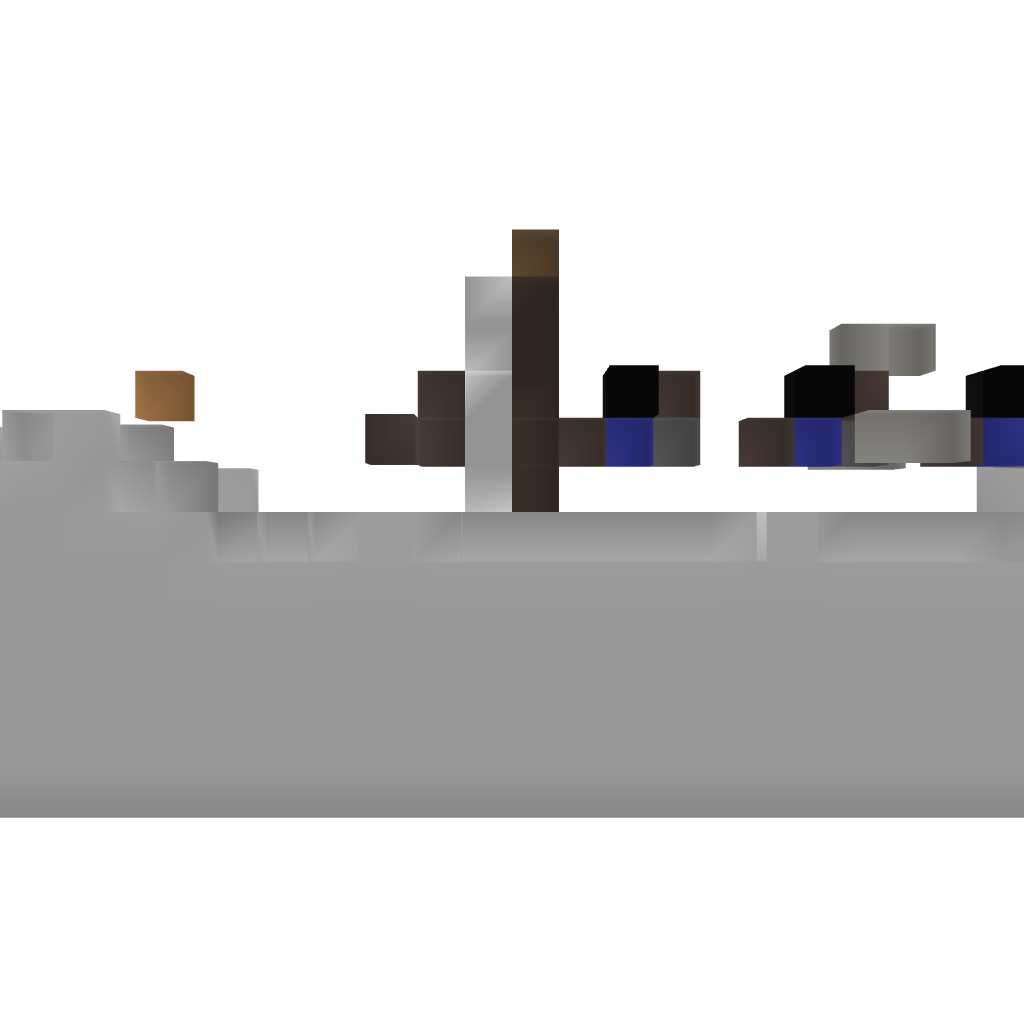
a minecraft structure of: Functional Mini Submarine